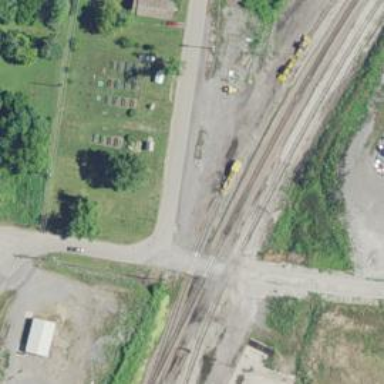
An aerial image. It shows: Railway spur service.